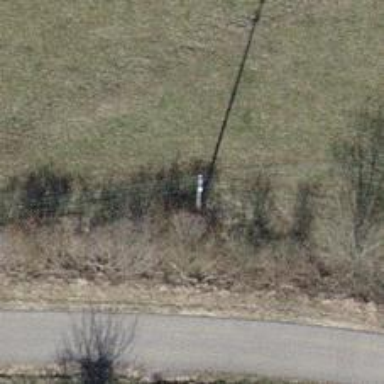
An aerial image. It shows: Power pole.